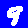
Digit: 9